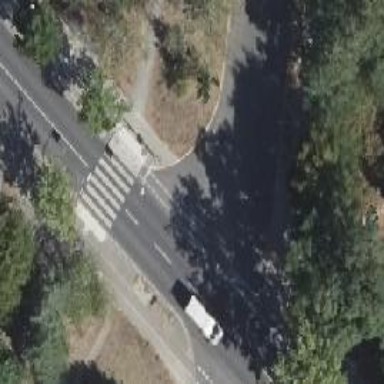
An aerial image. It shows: Footway with zebra crossing.